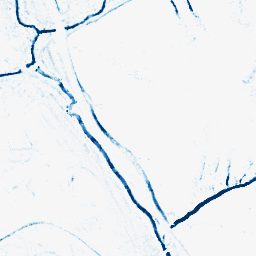
Category: morphological
Decomposition family: morphological_square
Decomposition parameters: operation: closing
size: 5
Upsampling method: sinc_hamming
Upsampling parameters: scale: 4
kernel_size: 8
Upsampling scale: 4